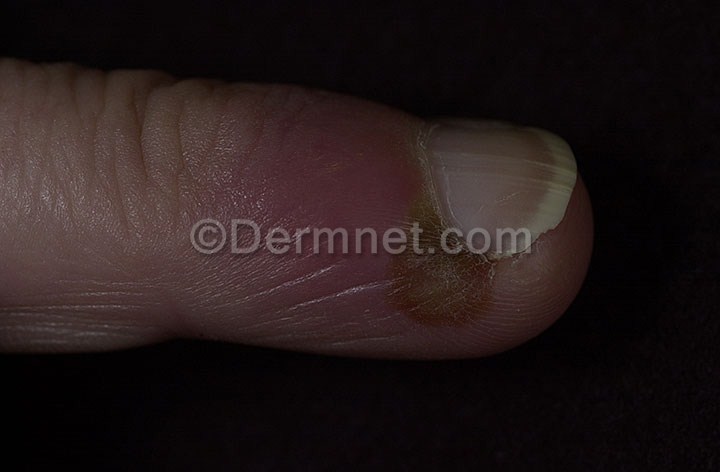
Disease: Nail Fungus and other Nail Disease